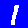
Digit: 1